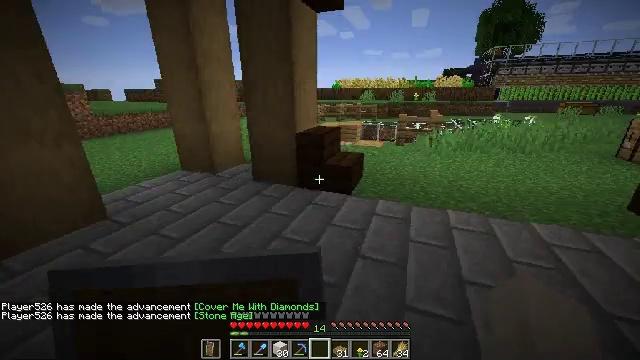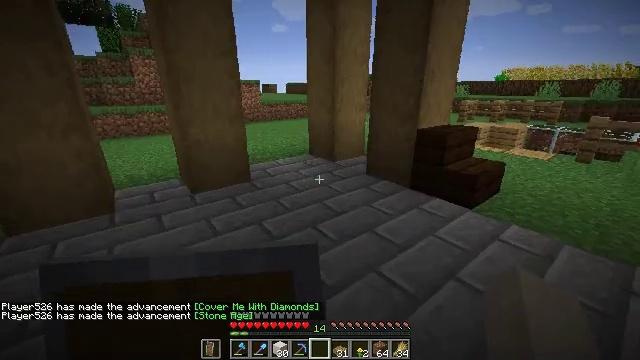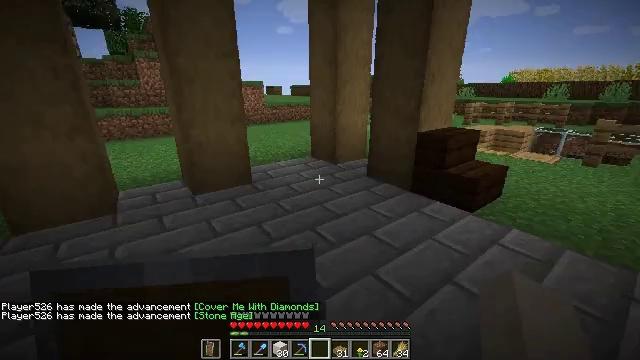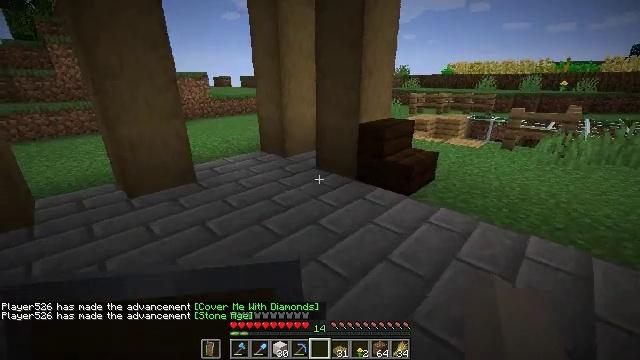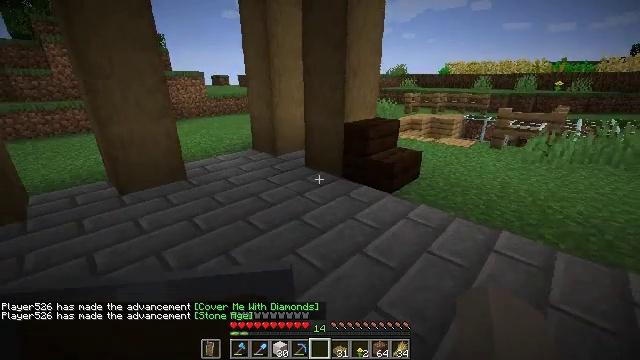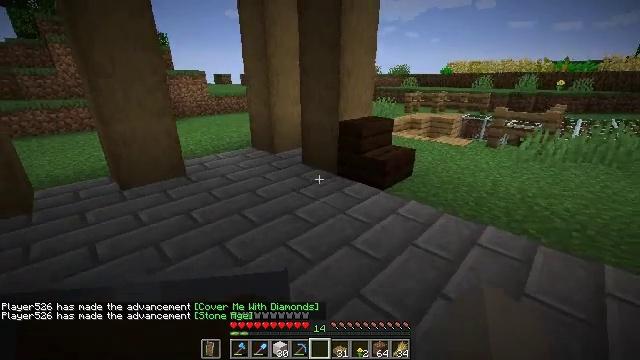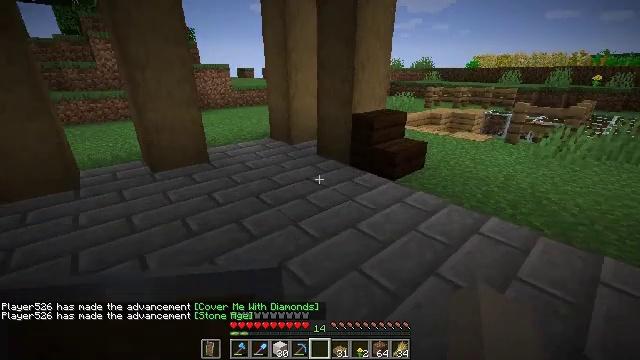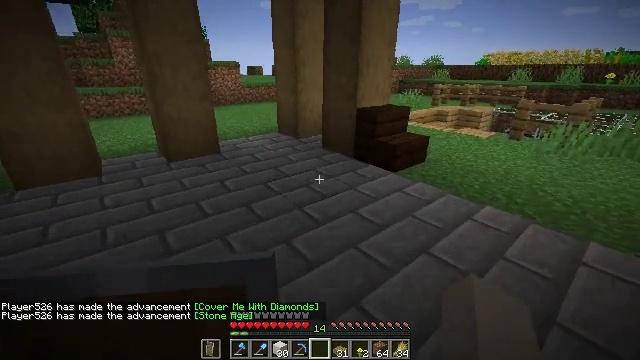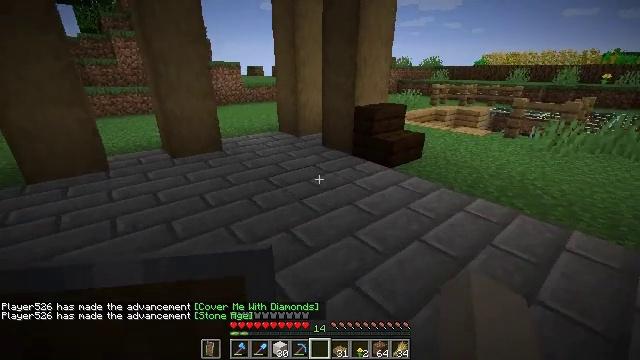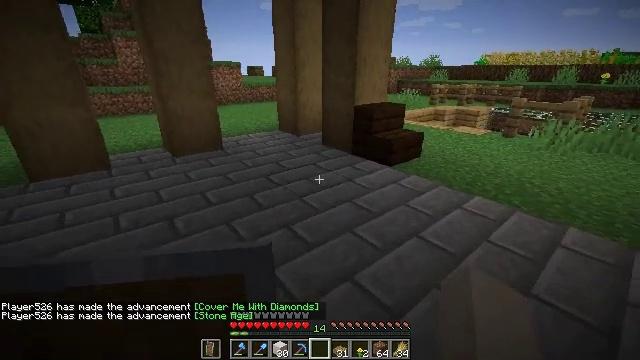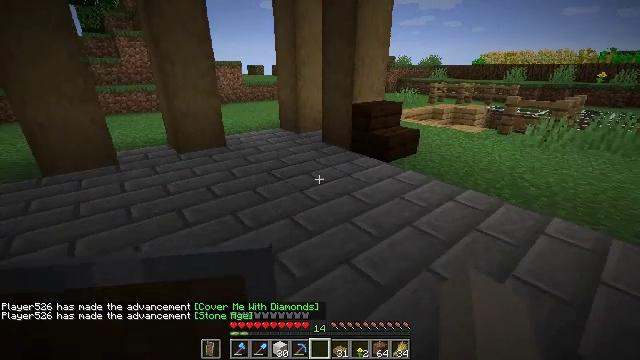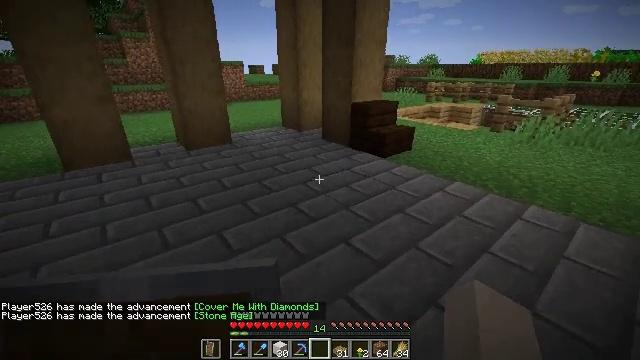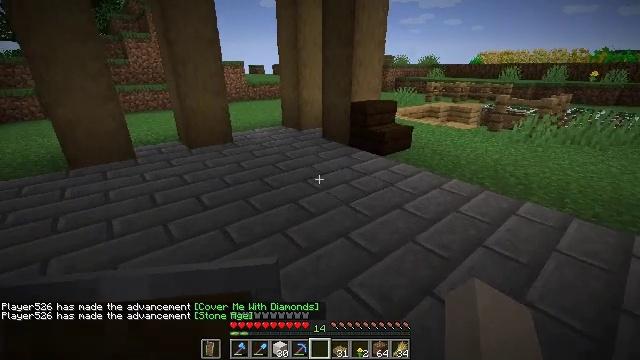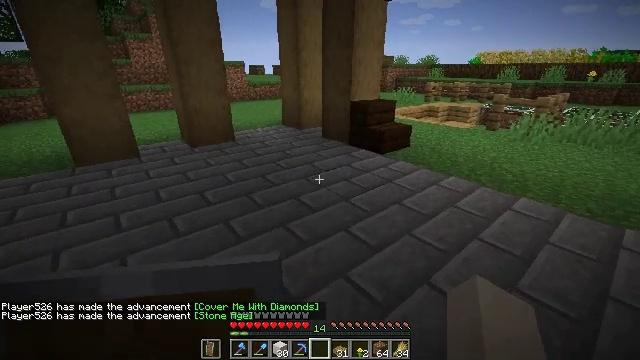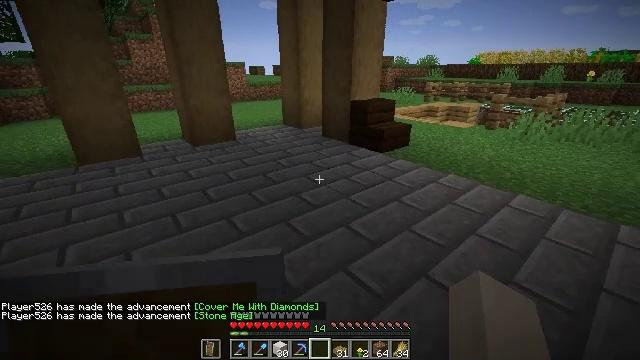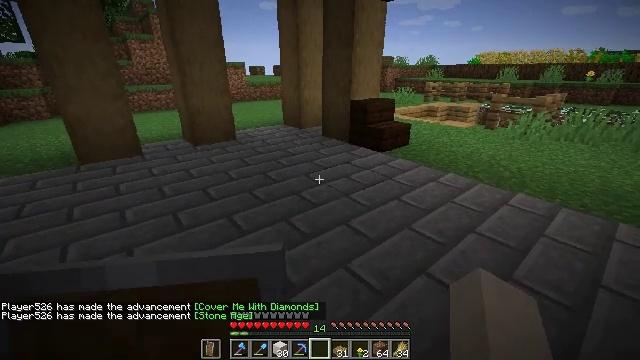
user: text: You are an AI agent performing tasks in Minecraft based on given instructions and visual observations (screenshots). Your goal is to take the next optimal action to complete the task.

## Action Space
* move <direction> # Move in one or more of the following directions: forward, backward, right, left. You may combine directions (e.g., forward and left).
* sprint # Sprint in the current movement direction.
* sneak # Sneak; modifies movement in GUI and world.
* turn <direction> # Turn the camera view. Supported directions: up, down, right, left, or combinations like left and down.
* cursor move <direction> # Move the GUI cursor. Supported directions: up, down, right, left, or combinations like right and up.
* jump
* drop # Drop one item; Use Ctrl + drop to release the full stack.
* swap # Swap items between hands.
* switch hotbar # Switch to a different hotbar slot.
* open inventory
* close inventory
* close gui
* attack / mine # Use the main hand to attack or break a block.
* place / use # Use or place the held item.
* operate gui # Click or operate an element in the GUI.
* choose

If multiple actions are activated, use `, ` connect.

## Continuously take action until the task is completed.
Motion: motion action
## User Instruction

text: Fire up the furnace to turn cobblestone into stone.
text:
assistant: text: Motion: move right, turn left, attack / mine
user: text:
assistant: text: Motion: move back and move right, turn left, attack / mine
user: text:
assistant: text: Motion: move back and move right, turn right and down, attack / mine
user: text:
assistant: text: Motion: move back and move right, attack / mine
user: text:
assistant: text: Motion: move back, attack / mine
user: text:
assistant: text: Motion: move back, turn left and down, attack / mine
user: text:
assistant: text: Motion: move back, turn left, attack / mine
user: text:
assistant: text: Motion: move back, attack / mine
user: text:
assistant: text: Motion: move back, attack / mine
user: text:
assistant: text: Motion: move back, attack / mine
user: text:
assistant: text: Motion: move back, attack / mine
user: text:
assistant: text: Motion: attack / mine
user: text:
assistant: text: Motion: attack / mine
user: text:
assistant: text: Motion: attack / mine
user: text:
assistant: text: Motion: attack / mine
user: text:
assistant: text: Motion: attack / mine
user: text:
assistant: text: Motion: attack / mine
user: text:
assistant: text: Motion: attack / mine
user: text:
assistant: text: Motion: attack / mine
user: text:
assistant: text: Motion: attack / mine
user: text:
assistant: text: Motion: attack / mine
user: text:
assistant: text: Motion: attack / mine
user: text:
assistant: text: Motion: attack / mine
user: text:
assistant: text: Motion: attack / mine
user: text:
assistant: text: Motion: attack / mine
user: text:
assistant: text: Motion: attack / mine
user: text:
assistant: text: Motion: attack / mine
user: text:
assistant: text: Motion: attack / mine
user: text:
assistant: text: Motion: attack / mine
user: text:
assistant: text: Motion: attack / mine